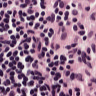
Metastatic tissue present: no